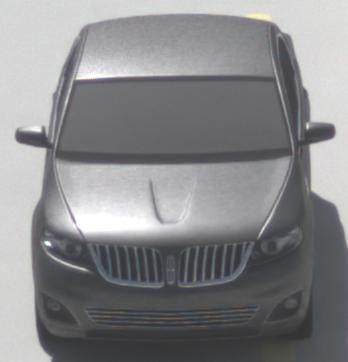
Make: Lincoln
Model: MKS
Detailed model: -
Model produced from: 2008
Model produced until: 2011
Doors: 4
Color: gray
Road condition: dry road
Daytime: midday
Contrast: high contrast